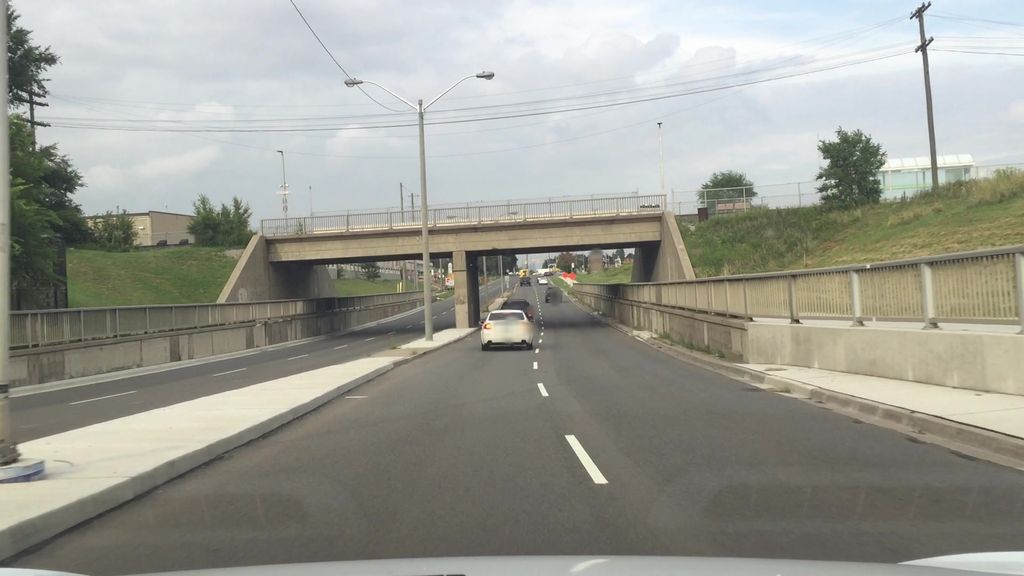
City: toronto